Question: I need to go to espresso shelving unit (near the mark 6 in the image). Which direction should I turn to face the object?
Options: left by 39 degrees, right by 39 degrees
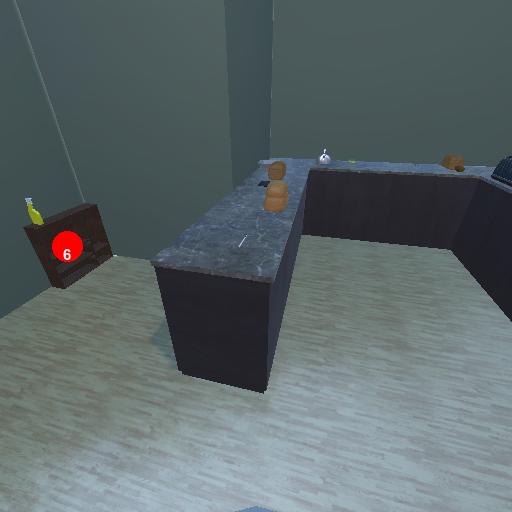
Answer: left by 39 degrees